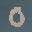
Label: 0